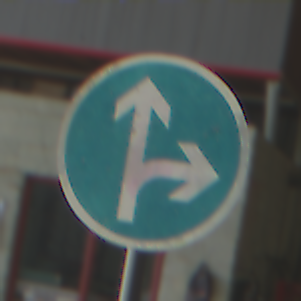
Verkehrszeichen: VorgeschriebeneFahrtrichtungGeradeausOderRechts
Umgebung: Indoor, Urban
Tageszeit: Midday
Wetter: NotSpecified
Licht: Natural
Jahreszeit: NotSpecified
Kontrast: MediumContrast